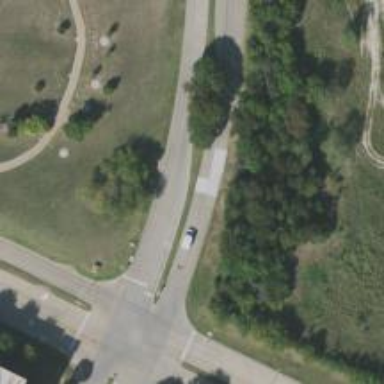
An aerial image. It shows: Tertiary road with separate sidewalk.